Question: I have a bit of a mystery problem here.
I'm using a 'javascript' called 'TreeMenu.js' to hide and show a 'ul' list. It does this by toggling between 'display:none;' and 'display:block;'.
However I also have 'Bootstrap.css' installed. And somehow this makes my 'ul's hazy and aligned to the right.
How can I prevent this from happening?
This is how the treemenu looks like, I've highlighted the 'ul's which sub 'li's are hidden:

The 'ul's highlighted should be aligned to the left, and black as the rest. Not floating right and hazy like this.
It has to be added that the list have no 'bootstrap' classes added to it.
---
EDIT:
Here is the code:
The CSS, not the bootstrap
'''
.menu ul{
margin:0px;
padding:0px;
text-decoration:none;
}
.menu li{
margin:0px 0px 0px 5px;
padding:0px;
list-style-type:none;
text-align:left;
font-family:Arial,Helvetica,sans-serif;
font-size:13px;
font-weight:normal;
}
.menu li li{
margin:0px 0px 0px 16px;
}
.menu .symbol-item,
.menu .symbol-open,
.menu .symbol-close
{
float:right;
width:16px;
height:1em;
background-position:left center;
background-repeat:no-repeat;
}
.menu .symbol-item { background-image:url(../Icons/page.png); }
.menu .symbol-close { background-image:url(../Icons/plus.png);}
.menu .symbol-open { background-image:url(../Icons/minus.png); }
.menu .symbol-item.last { }
.menu .symbol-close.last { }
.menu .symbol-open.last { }
.menu li.item { font-weight:normal; }
.menu li.close { font-weight:normal; }
.menu li.open { font-weight:bold; }
.menu li.item.last { }
.menu li.close.last { }
.menu li.open.last { }
a.go:link, a.go:visited, a.go:active
{
display:block;
height:26px;
width:100px;
background-color:#FFFFFF;
color:black;
font-family:Arial,Helvetica,sans-serif;
font-size:12px;
font-weight:bold;
text-align:right;
text-decoration:none;
line-height:26px;
padding-right:30px;
background-image:url(go.gif);
background-position:right;
background-repeat:no-repeat;
}
a.go:hover
{
text-decoration:none;
color:black;
}
.menu_move li {
list-style-type:none;
}
.menu_move li.item { font-weight:normal; }
.menu_move li.close { font-weight:normal; }
.menu_move li.open { font-weight:bold; }
.menu_move li.item.last { }
.menu_move li.close.last { }
.menu_move li.open.last { }
.menu_move .symbol-item,
.menu_move .symbol-open,
.menu_move .symbol-close
{
float:right;
width:16px;
height:1em;
background-position:left center;
background-repeat:no-repeat;
}
.menu_move .symbol-item { background-image:url(../Icons/page.png); }
.menu_move .symbol-close { background-image:url(../Icons/plus.png);}
.menu_move .symbol-open { background-image:url(../Icons/minus.png); }
.menu_move .symbol-item.last { }
.menu_move .symbol-close.last { }
.menu_move .symbol-open.last { }
'''
The TreeMenu.js
'''
TreeMenu.SymbolTag = 'span'; // symbol inserted at beginning of <LI> tags
TreeMenu.OmitSymbols = false; // don't insert symbol but do adjust them
TreeMenu.SymbolClassItem = 'glyphicon glyphicon-book pointer'; // No subfolders
TreeMenu.SymbolClassClose = 'glyphicon glyphicon-chevron-right pointer'; // Subfolders is hidden
TreeMenu.SymbolClassOpen = 'glyphicon glyphicon-chevron-down pointer'; // Subfolders is shown
TreeMenu.ClassItem = 'item'; // class name added to <LI> tag's class
TreeMenu.ClassClose = 'close'; // class name added to <LI> tag's class
TreeMenu.ClassOpen = 'open'; // class name added to <LI> tag's class
TreeMenu.ClassLast = 'last'; // added to last <LI> and symbol tags' classes
TreeMenu.CookieSaveStates = true; // flag to use a cookie to save menu state
TreeMenu.CookieExpire = 1; // days before cookie saving menu states expires
TreeMenu.SetupMenu = true; // scan document objects to initialize menu
TreeMenu.Singular = false; // restrict open menus to only one per level
/////// End of Configuration Variables ///////////////////
function make_tree_menu(id,omit_symbols,no_save_state,singular,no_setup) {
var m = new TreeMenu(id);
if (omit_symbols) m.OmitSymbols = true;
if (no_save_state) m.CookieSaveStates = false;
if (singular) m.Singular = true;
if (no_setup) m.SetupMenu = false;
// Setup menus if we are inserting symbols or restoring menu open/close states.
if (m.SetupMenu) m.setup_symbols();
return m;
}
/*
* TreeMenu
*/
function TreeMenu(ul_id) { // object constructor
this.top_ul_id = ul_id;
this.top_ul = document.getElementById(ul_id);
this.configure();
// Register menu
TreeMenu.menus[ul_id] = this;
return this;
}
/*
* TreeMenu Class Variables
*/
TreeMenu.menus = []; // list of defined menus
/*
* TreeMenu Class Methods
*/
TreeMenu.toggle = function(e) {
e = TreeMenu.get_ref(e);
var m = TreeMenu.menus[TreeMenu.get_top_ul(e).id];
var li = TreeMenu.get_li(e);
var ul = li.getElementsByTagName("UL")[0];
if (ul.style.display == "block") {
m.hide_menu(ul, li, e);
}
else {
if (m.Singular) m.hide_menus_except(li);
m.show_menu(ul, li, e);
}
m.save_menu_states();
}
TreeMenu.show = function(ul) {
ul = TreeMenu.get_ref(ul);
var top_ul = TreeMenu.get_top_ul(ul);
if (! top_ul) return;
var m = TreeMenu.menus[top_ul.id];
var li = TreeMenu.get_li(ul);
m.show_menu(ul,li);
}
TreeMenu.hide = function(ul) {
ul = TreeMenu.get_ref(ul);
var top_ul = TreeMenu.get_top_ul(ul);
if (! top_ul) return;
var m = TreeMenu.menus[top_ul.id];
var li = TreeMenu.get_li(ul);
m.hide_menu(ul,li);
}
TreeMenu.show_all = function(ul) {
// Show all menus under ul.
ul = TreeMenu.get_ref(ul);
var uls = ul.getElementsByTagName("UL");
for (i = 0; i < uls.length; i++) {
TreeMenu.show(uls[i]);
}
}
TreeMenu.hide_all = function(ul) {
// Hide all menus under ul.
ul = TreeMenu.get_ref(ul);
var uls = ul.getElementsByTagName("UL");
for (i = 0; i < uls.length; i++) {
TreeMenu.hide(uls[i]);
}
}
TreeMenu.save_state = function(ul) {
// Reset menu to original settings.
ul = TreeMenu.get_ref(ul);
var m = TreeMenu.menus[TreeMenu.get_top_ul(ul).id];
m.save_menu_states();
}
TreeMenu.reset = function(ul) {
// Reset menu to original settings.
ul = TreeMenu.get_ref(ul);
var m = TreeMenu.menus[TreeMenu.get_top_ul(ul).id];
m.reset_menu_states();
}
// Private methods
TreeMenu.get_ref = function(id) {
if (typeof id == "string") return document.getElementById(id);
return id;
}
TreeMenu.get_top_ul = function(e) {
while (e && (e.nodeName != 'UL' || ! e.id || ! TreeMenu.menus[e.id])) e = e.parentNode;
return e;
}
TreeMenu.get_li = function(e) {
while (e && e.nodeName != 'LI') e = e.parentNode;
return e;
}
/*
* TreeMenu Object Methods
*/
TreeMenu.prototype.configure = function() {
// Assign global class settings (capitalized variables) to object settings.
var v,c;
for (v in TreeMenu) {
c = v.substr(0,1);
if (c == c.toUpperCase()) {
this[v] = TreeMenu[v];
}
}
}
TreeMenu.prototype.setup_symbols = function() {
// Insert open/close symbols at the beginning of the menu items
// and open or close menus like they were previously.
var states = this.get_menu_states();
var index = 0;
var ul, li, symbol, islast = false;
var ul_elements, li_elements = this.top_ul.getElementsByTagName("LI");
for(var i=0; i < li_elements.length; i++) {
li = li_elements[i];
if (this.ClassLast) islast = this.is_last_item(li);
ul_elements = li.getElementsByTagName("UL");
if(ul_elements.length > 0) {
// Submenus
if (this.SymbolTag && ! this.OmitSymbols) {
symbol = document.createElement(this.SymbolTag);
if (this.ClassLast && islast) symbol.className = this.ClassLast;
symbol.onclick = function() { TreeMenu.toggle(this); };
li.insertBefore(symbol, li.firstChild);
}
ul = ul_elements[0];
if (states[index] == '1') this.show_menu(ul,li);
else this.hide_menu(ul,li);
index++;
}
else {
// Menu item
if (this.SymbolTag && ! this.OmitSymbols) {
symbol = document.createElement(this.SymbolTag);
if (this.SymbolClassItem)
symbol.className = this.SymbolClassItem;
if (this.SymbolSrcItem)
symbol.src = this.SymbolSrcItem;
if (this.ClassLast && islast)
symbol.className += ' ' + this.ClassLast;
li.insertBefore(symbol, li.firstChild);
}
if (this.ClassItem) li.className += ' ' + this.ClassItem;
}
if (islast) li.className += ' ' + this.ClassLast;
}
}
TreeMenu.prototype.is_last_item = function(e) {
// Check if element is the last LI element in the list.
e = e.nextSibling;
// Get next element (Mozilla puts text nodes at same level here).
while (e && e.nodeType != 1) e = e.nextSibling;
return e ? false : true;
}
TreeMenu.prototype.get_menu_states = function() {
var cookie = getCookie("tm_" + this.top_ul_id);
if (cookie) return cookie.split('x');
return [];
}
TreeMenu.prototype.save_menu_states = function() {
// Save all menu and submenu open/close states in a cookie
if (! this.CookieSaveStates) return;
var states = [];
var ul_elements, li_elements = this.top_ul.getElementsByTagName("LI");
for(var i=0; i < li_elements.length; i++) {
ul_elements = li_elements[i].getElementsByTagName("UL");
if (ul_elements.length > 0) {
states[states.length] = ul_elements[0].style.display == "block" ? 1 : 0;
}
}
var expire_date = new Date((new Date().getTime()) + this.CookieExpire*24*60*60*1000);
setCookie("tm_" + this.top_ul_id, states.join('x'), expire_date, '/');
}
TreeMenu.prototype.reset_menu_states = function() {
// Reset all menu and submenu open/close states (delete cookie)
var expire_date = new Date((new Date().getTime()) - 1000); // set to past time
setCookie("tm_" + this.top_ul_id, '', expire_date, '/');
}
TreeMenu.prototype.add_remove_class = function(e,add_class,remove_class) {
if (e) {
if (remove_class)
e.className = e.className.replace(remove_class,'');
if (add_class && ! e.className.match( (new RegExp("\b"+add_class+"(\s.*)?")) ) ) {
e.className += ' ' + add_class;
}
}
}
TreeMenu.prototype.show_menu = function(ul,li,e) {
ul.style.display = 'block';
this.add_remove_class(li,this.ClassOpen,this.ClassClose);
if (this.SymbolTag) {
var symbol = li.getElementsByTagName(this.SymbolTag)[0];
this.add_remove_class(symbol,this.SymbolClassOpen,this.SymbolClassClose);
if (this.SymbolSrcOpen) symbol.src = this.SymbolSrcOpen;
}
// Following case is for toggle buttons disassociated with menu structure.
this.add_remove_class(e,this.SymbolClassOpen,this.SymbolClassClose);
}
TreeMenu.prototype.hide_menu = function(ul,li,e) {
ul.style.display = 'none';
this.add_remove_class(li,this.ClassClose,this.ClassOpen);
if (this.SymbolTag) {
var symbol = li.getElementsByTagName(this.SymbolTag)[0];
this.add_remove_class(symbol,this.SymbolClassClose,this.SymbolClassOpen);
if (this.SymbolSrcClose) symbol.src = this.SymbolSrcClose;
}
// Following case is for toggle buttons disassociated with menu structure.
this.add_remove_class(e,this.SymbolClassClose,this.SymbolClassOpen);
}
TreeMenu.prototype.hide_menus_except = function(li) {
// Hide other menus at same level as li.
var n;
var re = new RegExp('\b' + this.ClassOpen + '\b');
for (var i = 0; i < li.parentNode.childNodes.length; i++) {
n = li.parentNode.childNodes[i];
if (n == li || n.nodeType != 1) continue;
if (n.className.match(re)) this.hide_menu(n.getElementsByTagName("UL")[0],n);
}
}
'''
And the code to generate the list
'''
@helper tree(int parentId, List<Subjects> subjects)
{
foreach (var s in subjects)
{
if (s.subfolderTo == parentId)
{
<li>
<a href="/Chapter/Read?chapterId=@s._id&noteId=0">@s.subject</a>
@{
if (Subjects.GotSubFolder(s._id, subjects))
{
<ul>
@tree(s._id, subjects)
</ul>
}
}
</li>
}
}
}
<div id="Menu_Overview">
@message
<div class="menu">
<ul id="menu_id">
@tree(0, subjects)
</ul>
<script type="text/javascript">make_tree_menu("menu_id")</script>
</div>
</div>
'''
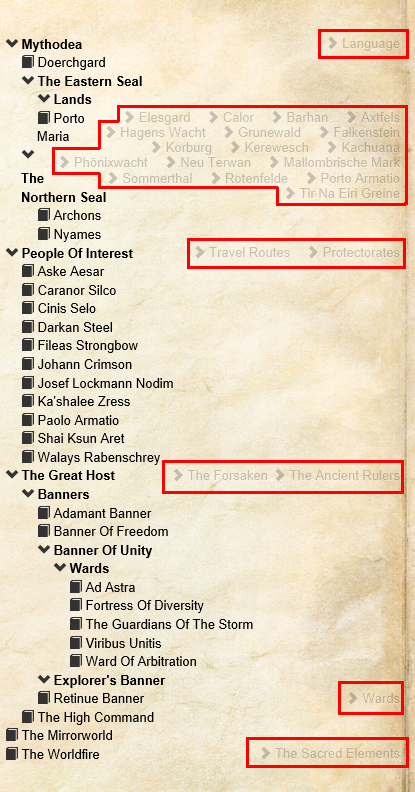
Answer: Just to close this one.
After using the developer tool in my browser I figured that the class '.close' where added to mu 'ul's, which is also a class in 'Bootstrap'.
The '.close' class added 'float:right;' and 'opacity:0.2;' which made the alignment wrong and the text hazy.